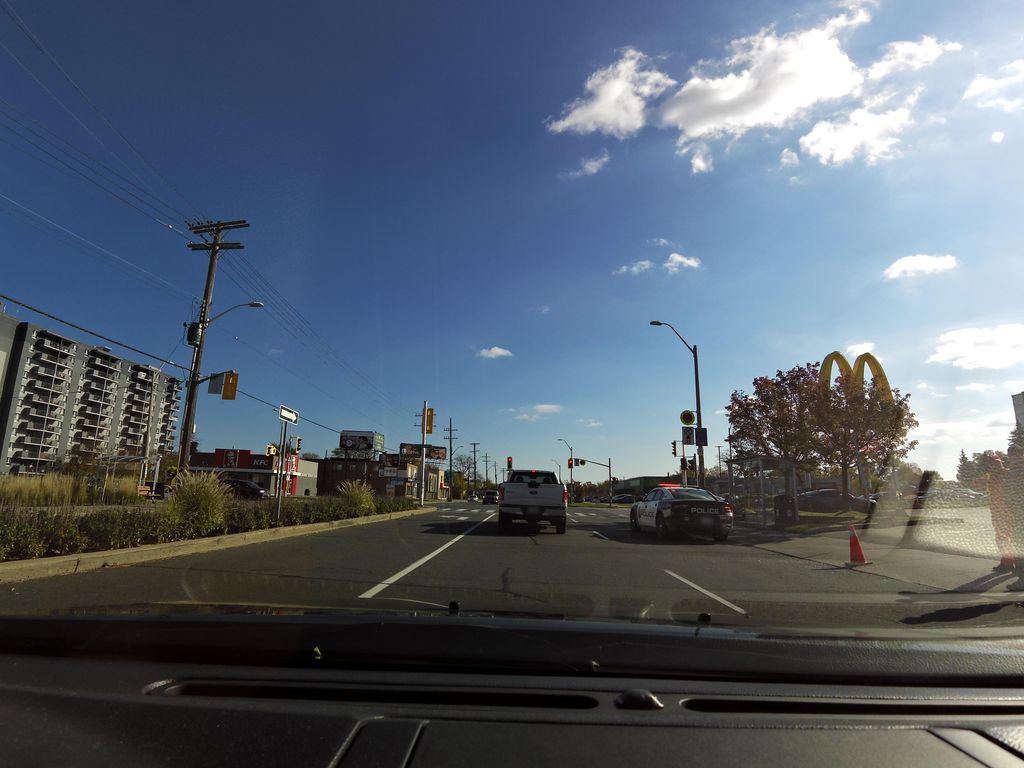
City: hamilton